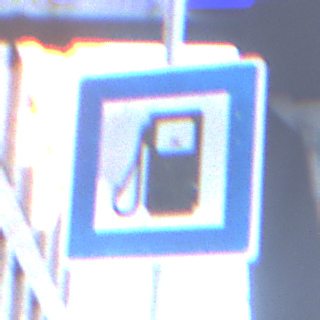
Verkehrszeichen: Tankstelle
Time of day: SunriseSunset
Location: Outdoor (Urban)
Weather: Clear
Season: NotSpecified
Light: Natural